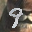
Label: 9